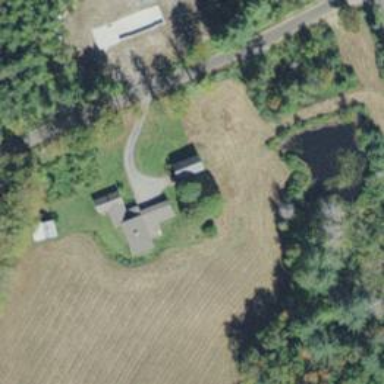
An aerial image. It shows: Simple and straightforward house.